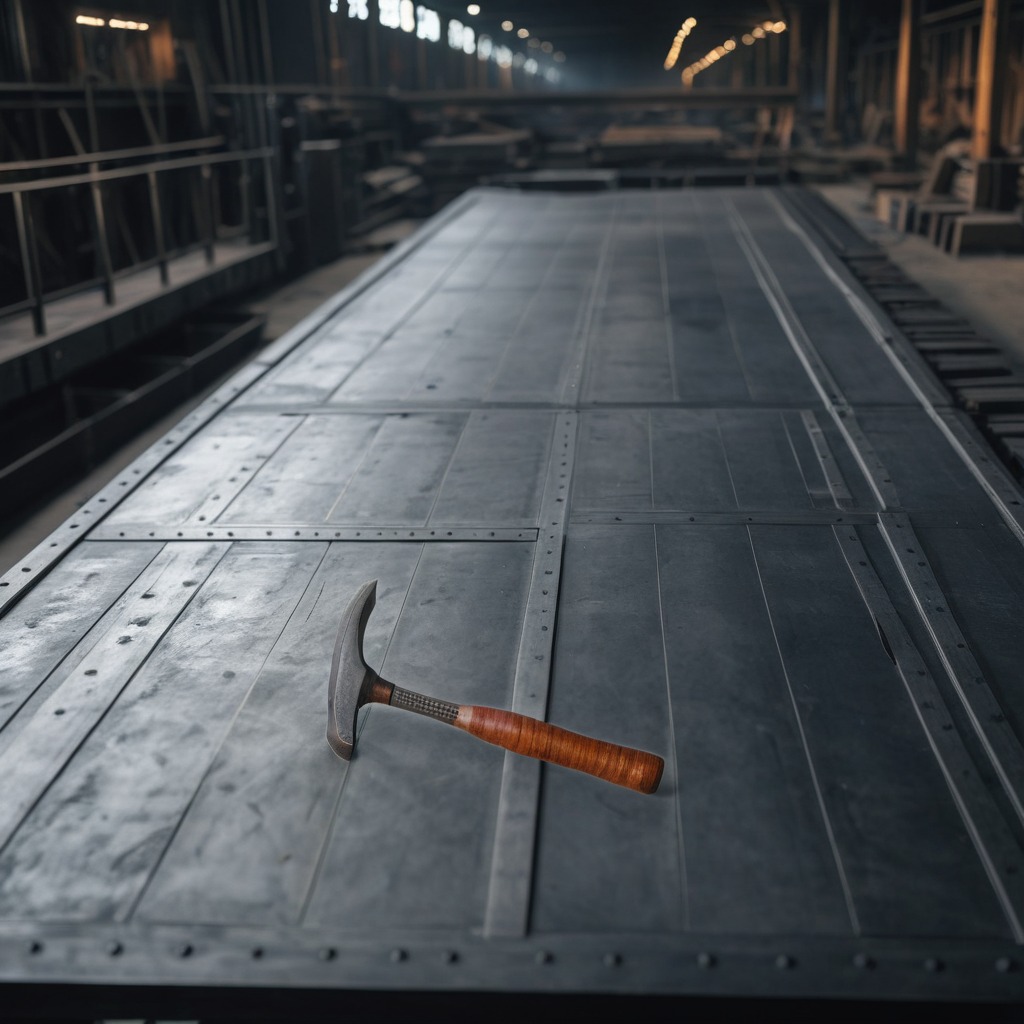
A hammer is lying on a cold steel table in a mining workshop.